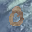
Label: 0